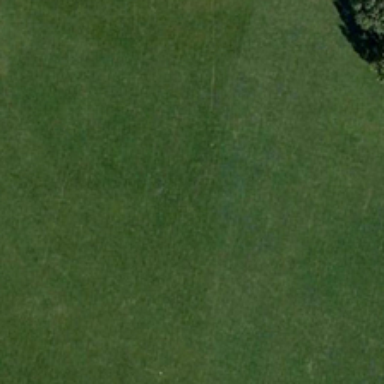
There is two trees on the prairie .